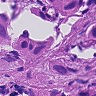
Metastatic tissue present: yes